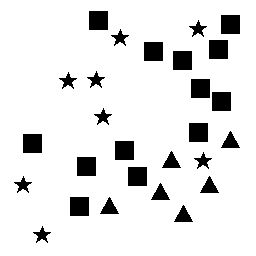
Squares: 13
Triangles: 6
Stars: 8
Total shapes: 27